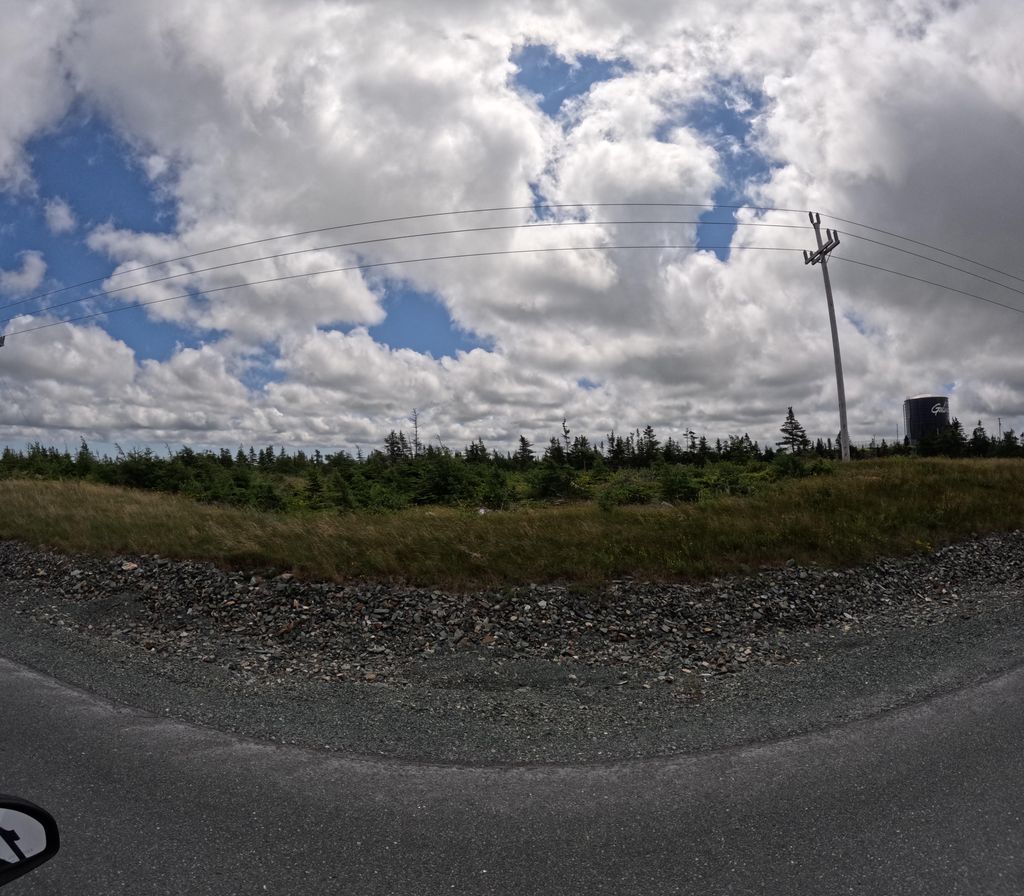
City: st_johns